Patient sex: M
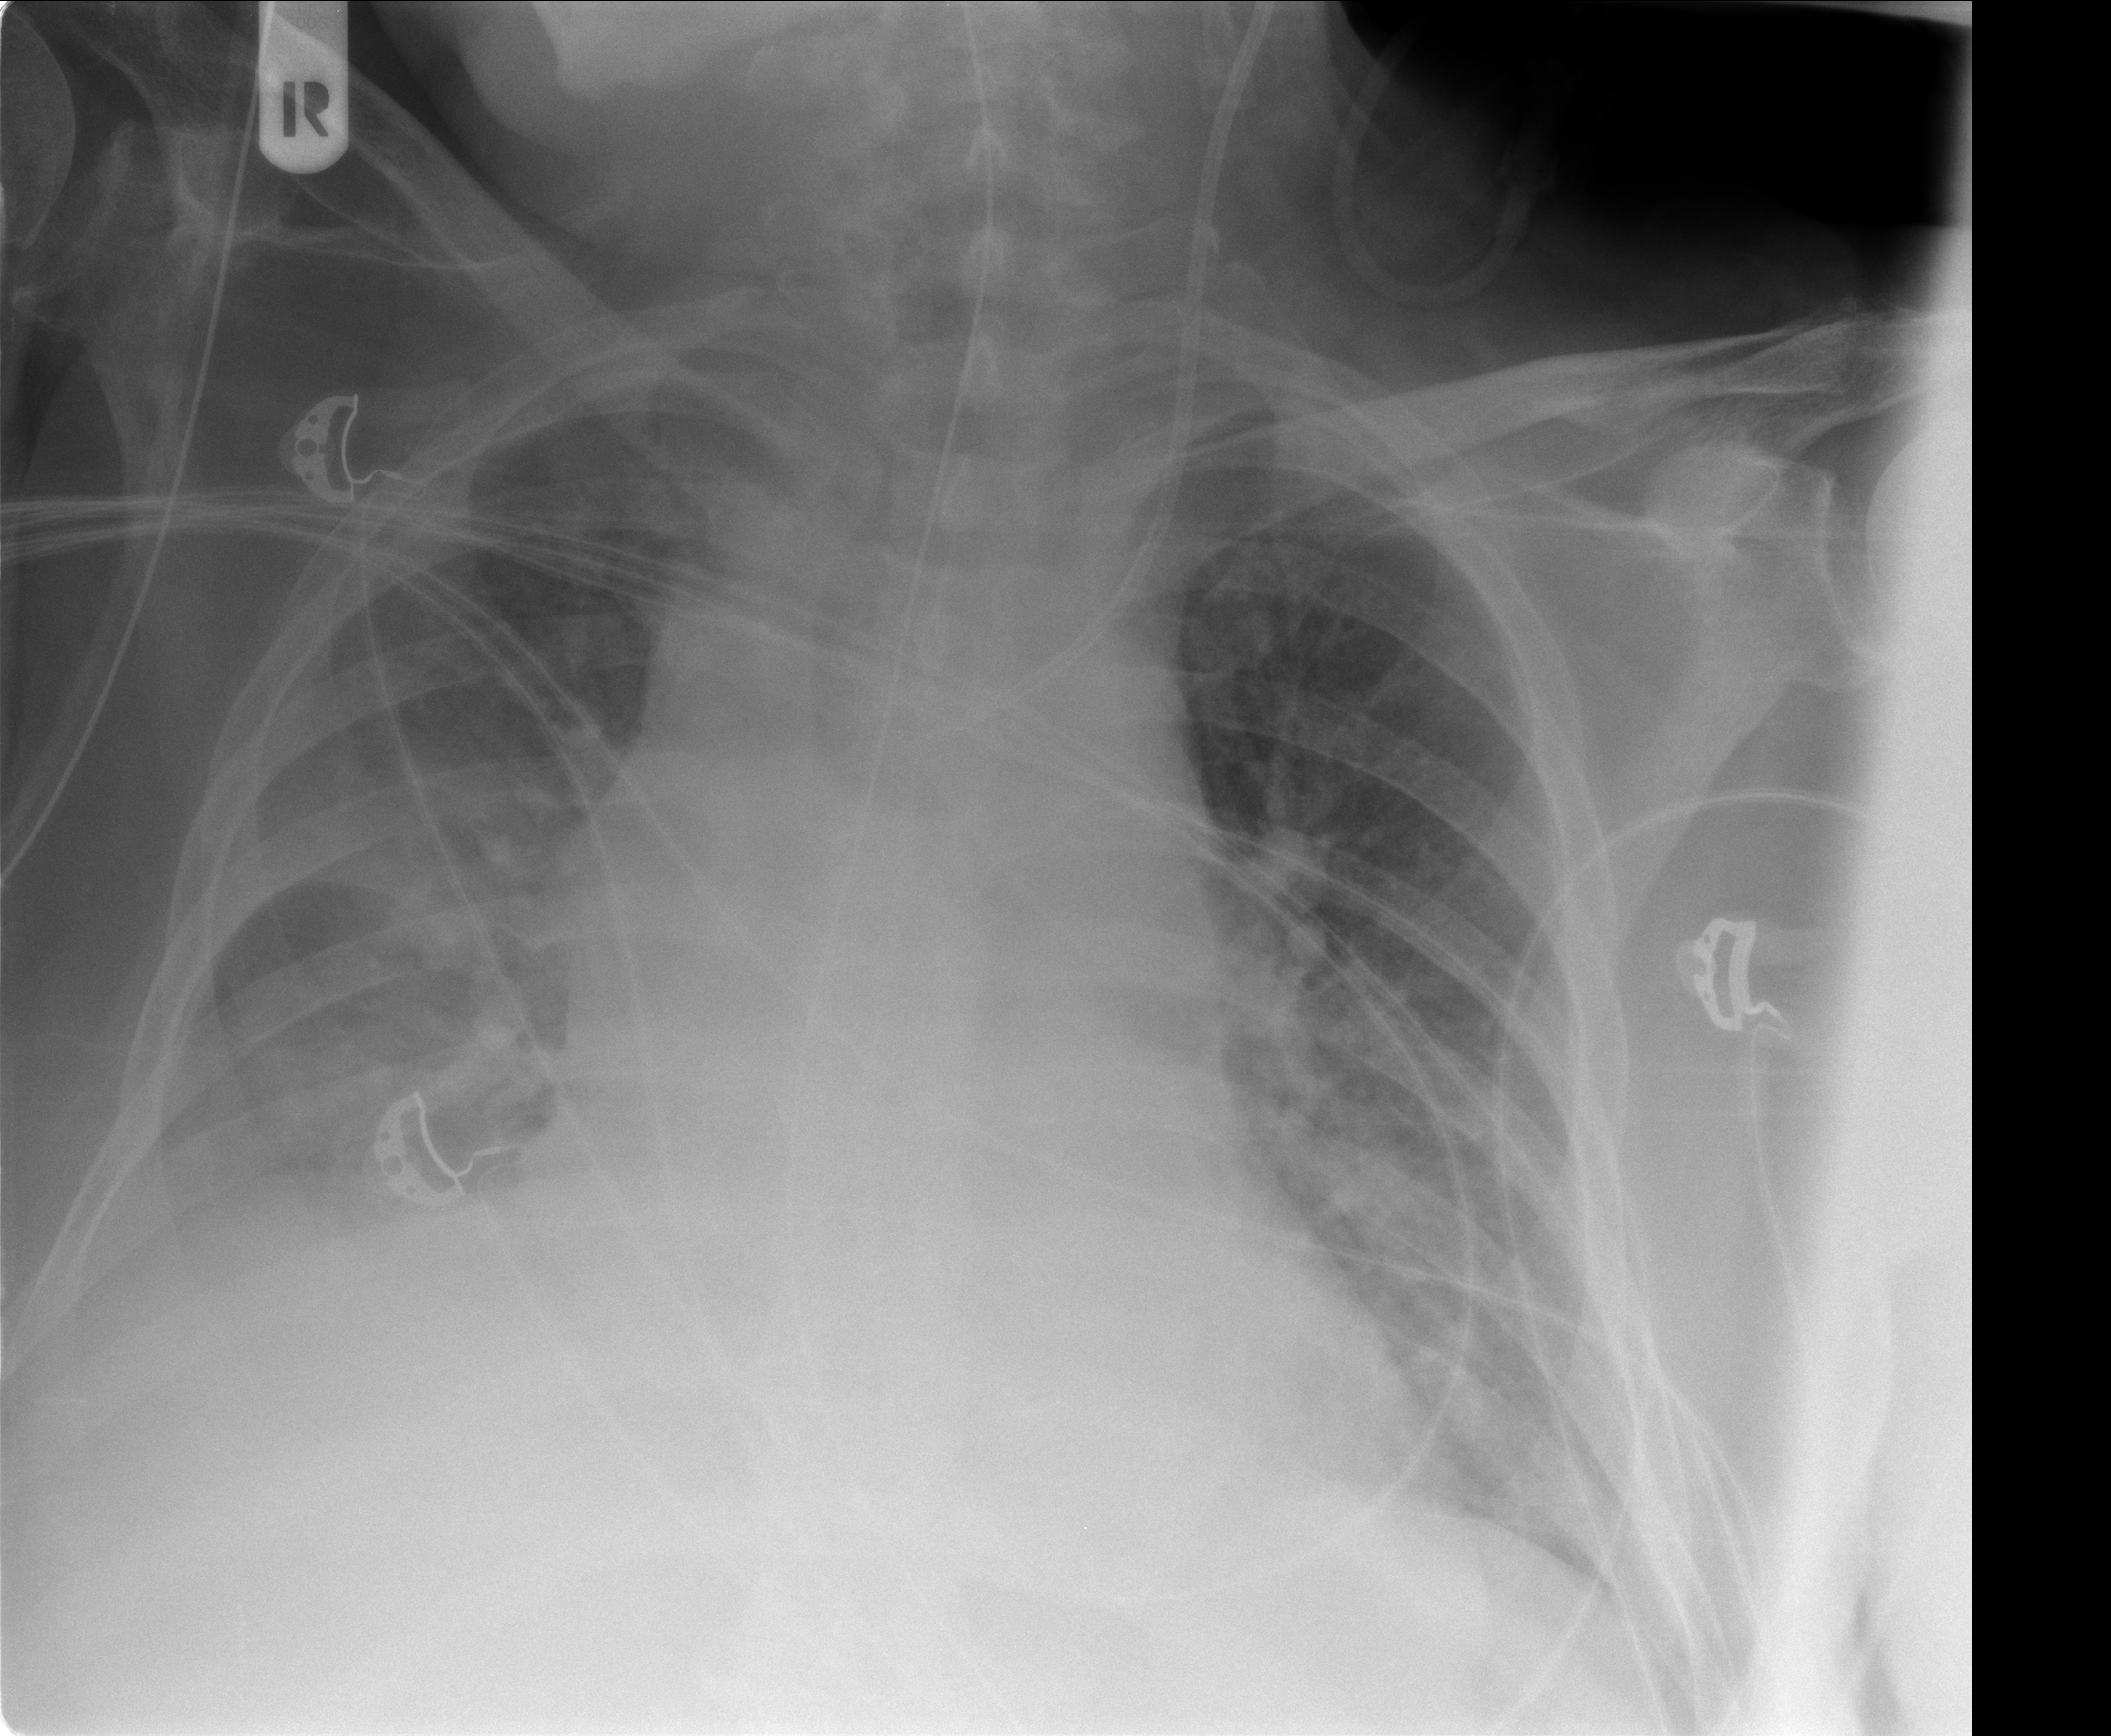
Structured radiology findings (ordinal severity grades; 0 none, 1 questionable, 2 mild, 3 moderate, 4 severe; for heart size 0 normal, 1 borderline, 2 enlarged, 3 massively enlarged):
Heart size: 1
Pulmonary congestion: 2
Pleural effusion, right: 2
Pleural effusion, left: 0
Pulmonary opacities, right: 2
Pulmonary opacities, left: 2
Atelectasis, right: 2
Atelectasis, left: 2